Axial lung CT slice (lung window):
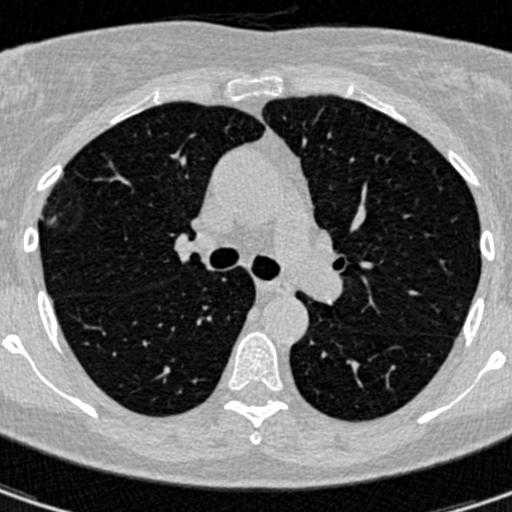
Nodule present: no